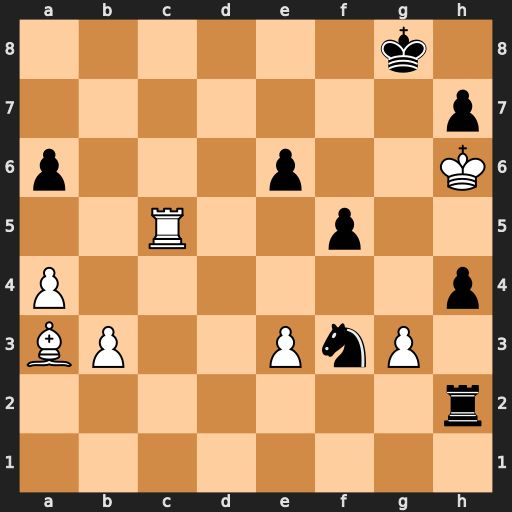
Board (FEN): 6k1/7p/p3p2K/2R2p2/P6p/BP2PnP1/7r/8
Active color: w
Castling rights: -
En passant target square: -
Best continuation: Rc8+ Kf7 Rf8#